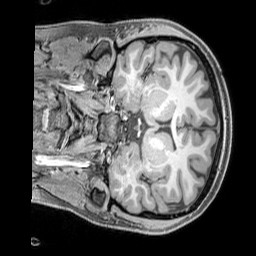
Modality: T1w
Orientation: coronal
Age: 19
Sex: female
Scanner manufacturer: siemens
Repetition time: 2.3 s
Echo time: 0.00226 s